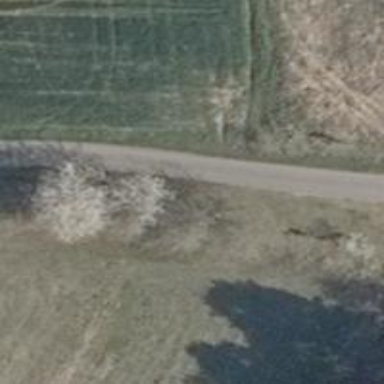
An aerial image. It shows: Row of trees in natural setting.